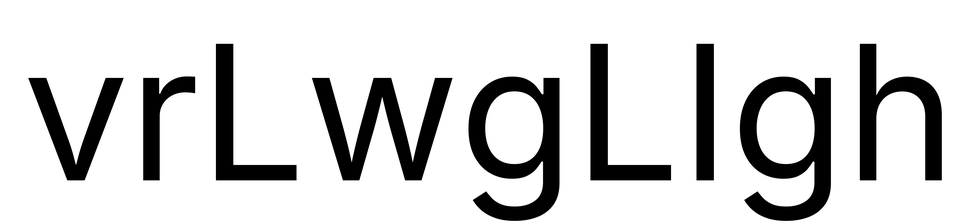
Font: Inter_Regular